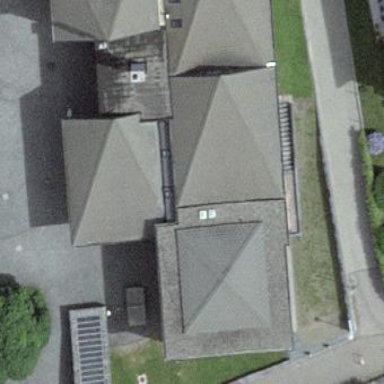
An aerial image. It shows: School building.